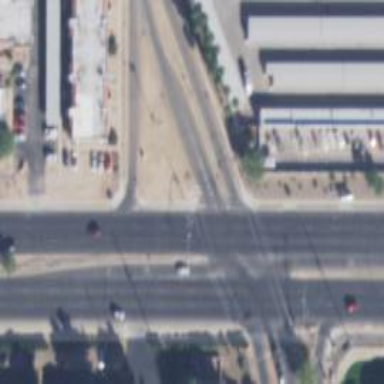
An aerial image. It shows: Marked crossing on the road.